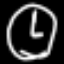
Label: clock